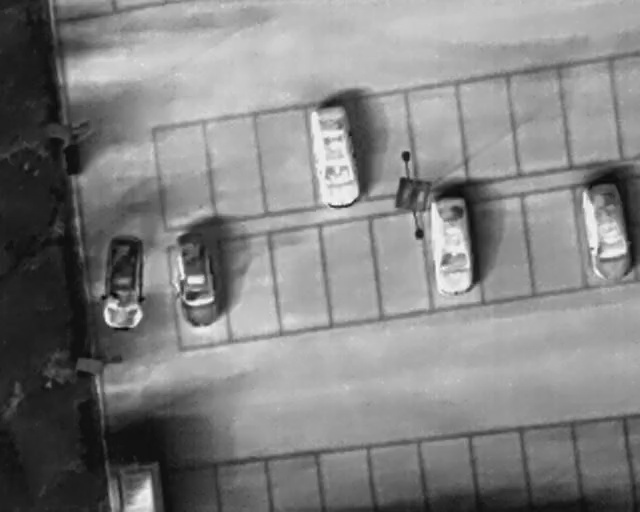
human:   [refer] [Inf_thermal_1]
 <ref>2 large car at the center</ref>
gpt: <box>[[44, 26, 60, 35, 173], [22, 50, 38, 58, 174]]</box>

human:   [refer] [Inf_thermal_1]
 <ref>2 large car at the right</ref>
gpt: <box>[[62, 44, 77, 51, 176], [87, 40, 102, 49, 169]]</box>